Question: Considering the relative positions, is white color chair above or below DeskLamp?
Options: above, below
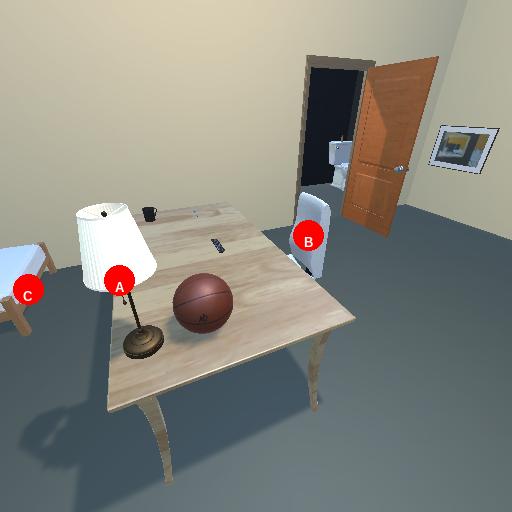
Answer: above